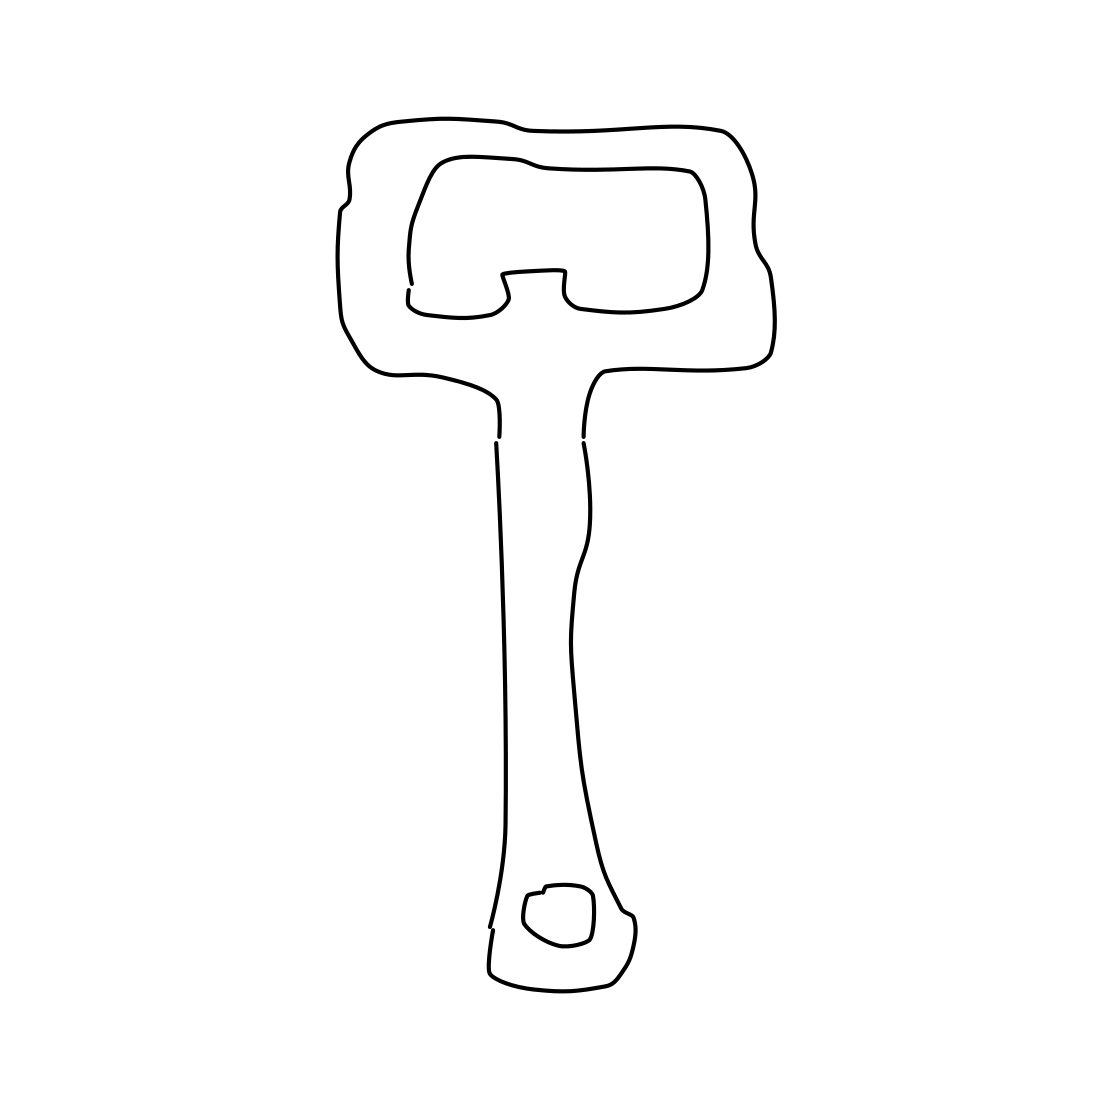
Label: bottle opener